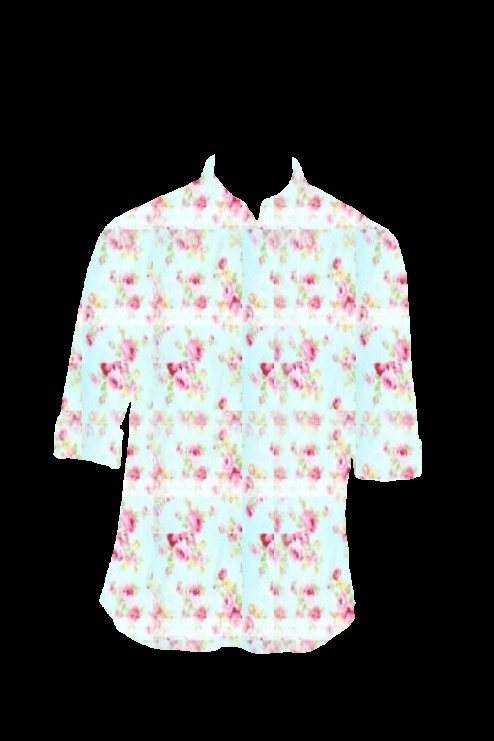
blue floral print tee